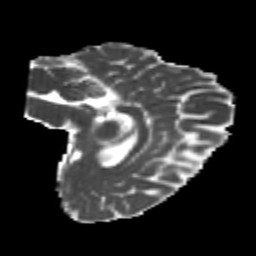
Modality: MD
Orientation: sagittal
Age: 22
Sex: female
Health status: healthy
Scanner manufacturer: philips
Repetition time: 7.404 s
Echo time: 0.0863 s